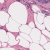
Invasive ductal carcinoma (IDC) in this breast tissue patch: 1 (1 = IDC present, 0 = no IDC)